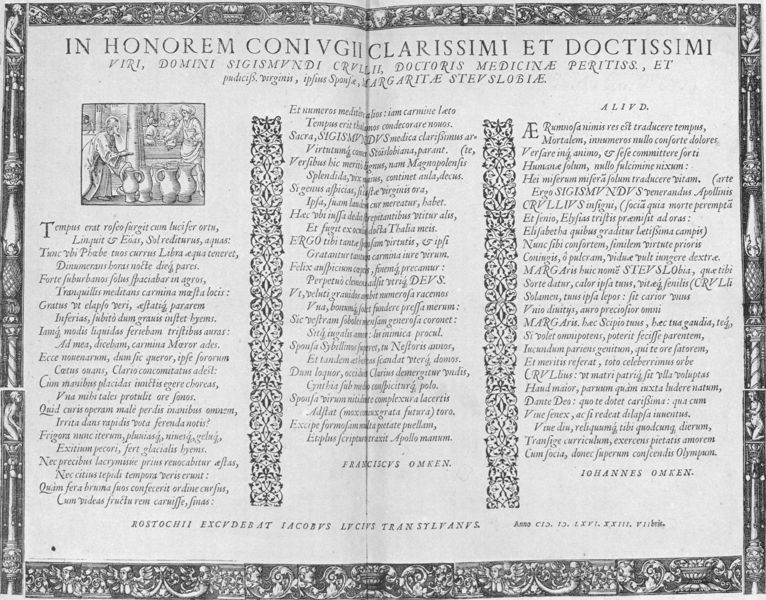
Titel: IN HONOREM CONIVGII CLARISSIMI ET DOCTISSIMI VIRI, DOMINI SIGISMVNDI CRVLLII
Künstler: Jakob Lucius
Standort: Wolfenbüttel
Institution: Herzog August Bibliothek
Schlagwörter: mann, wasser, weiß, grau, männer, schwarz, szene, säulen, zeichnung, muster, ornament, alt, bart, johannes, rahmen, bild, umrandung, amphoren, krug, topf, holzschnitt, schrift, grafik, graphik, spalten, rand, figuren, wein, dekor, ornamente, verzierung, foto, buch, druck, schwarz-weiß, radierung, seite, illustration, text, zeitung, buchstaben, überschrift, medizin, buchdruck, buchseite, karaffe, heiligenschein, seiten, krüge, christus, jesus, verwandlung, ehre, hochzeit, zeilen, schmuckrahmen, heilig, buchseiten, gefäße, turban, biblisch, texte, abbildung, wissenschaft, arabeske, latein, lateinisch, weihwasser, initial, wunder, doppelblatt, domini, alphabet, hochzeit zu knaa, hochzeit von kanaa, #spalten, omken, in honorem, honorem, weinwasser, omen